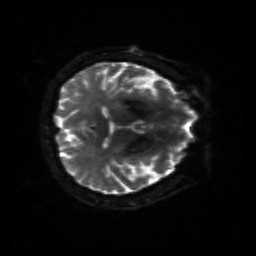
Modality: sbref
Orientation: axial
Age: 57
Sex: male
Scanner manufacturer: siemens
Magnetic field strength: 3 T
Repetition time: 4.71 s
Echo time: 0.0906 s